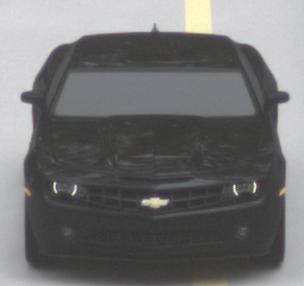
Make: Chevrolet
Model: Camaro Cabriolet 6.2 V8
Detailed model: Camaro (V) Coupé
Model produced from: 2011/09
Model produced until: 2014/02
Doors: 2
Color: black
Road condition: dry road
Daytime: morning or afternoon
Contrast: low contrast